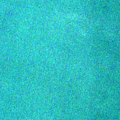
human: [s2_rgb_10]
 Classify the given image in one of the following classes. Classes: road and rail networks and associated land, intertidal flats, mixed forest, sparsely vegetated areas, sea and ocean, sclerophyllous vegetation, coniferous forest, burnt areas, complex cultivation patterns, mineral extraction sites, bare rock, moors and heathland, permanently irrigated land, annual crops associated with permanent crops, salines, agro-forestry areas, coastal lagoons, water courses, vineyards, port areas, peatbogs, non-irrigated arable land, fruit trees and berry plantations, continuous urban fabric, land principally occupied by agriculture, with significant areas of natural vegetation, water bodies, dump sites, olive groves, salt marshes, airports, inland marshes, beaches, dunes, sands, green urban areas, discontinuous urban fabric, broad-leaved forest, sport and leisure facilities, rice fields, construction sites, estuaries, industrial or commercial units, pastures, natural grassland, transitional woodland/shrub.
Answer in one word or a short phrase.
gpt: sea and ocean